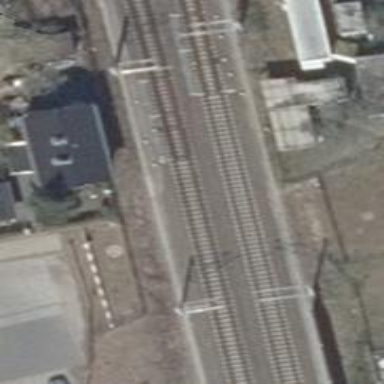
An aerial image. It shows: Railway switch.